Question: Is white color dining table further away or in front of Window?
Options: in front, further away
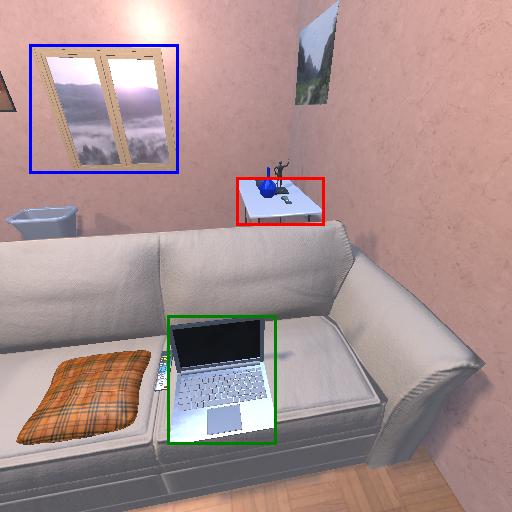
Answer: in front